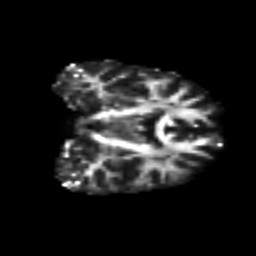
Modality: FA
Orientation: coronal
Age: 29
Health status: ill
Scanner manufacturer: philips
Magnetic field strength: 3 T
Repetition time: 9 s
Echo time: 0.127 s